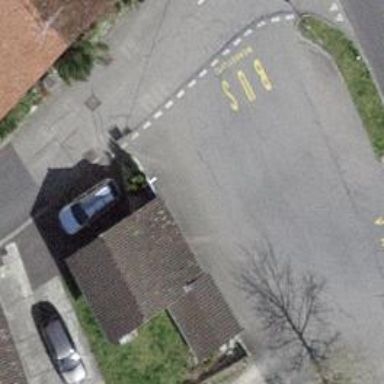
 serving as platform for public transportation."